Field crop: maize
Growth stage: 2
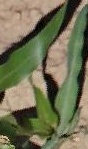
Species: maize